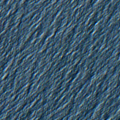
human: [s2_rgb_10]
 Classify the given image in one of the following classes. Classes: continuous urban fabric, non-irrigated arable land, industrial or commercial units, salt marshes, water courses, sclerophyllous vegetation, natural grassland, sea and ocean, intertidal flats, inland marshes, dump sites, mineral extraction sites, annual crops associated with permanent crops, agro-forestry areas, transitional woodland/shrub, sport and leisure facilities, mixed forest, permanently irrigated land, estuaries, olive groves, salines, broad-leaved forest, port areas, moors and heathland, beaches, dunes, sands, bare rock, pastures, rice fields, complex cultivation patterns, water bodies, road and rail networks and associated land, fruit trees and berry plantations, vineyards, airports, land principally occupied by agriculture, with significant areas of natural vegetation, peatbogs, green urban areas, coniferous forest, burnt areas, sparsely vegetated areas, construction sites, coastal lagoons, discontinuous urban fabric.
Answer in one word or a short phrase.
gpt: sea and ocean